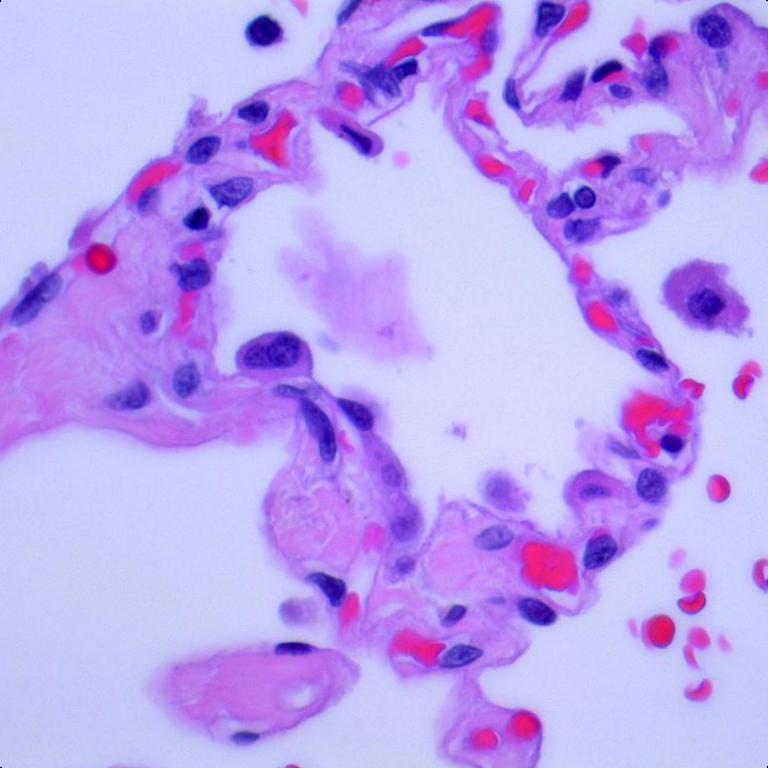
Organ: lung
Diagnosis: benign